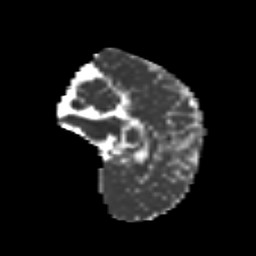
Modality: MD
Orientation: sagittal
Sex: male
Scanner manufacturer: siemens
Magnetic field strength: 3 T
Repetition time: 5 s
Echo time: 0.071 s